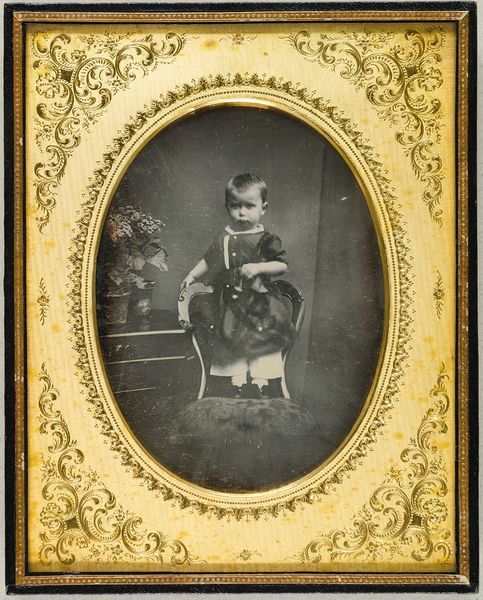
Titel: Hugo Krüß
Künstler: Andres Krüß
Standort: Hamburg
Institution: Museum für Kunst und Gewerbe Hamburg
Schlagwörter: stuhl, portrait, figur, junge, foto, fotografie, photographie, photo, lichtbild, daguerreotypie, bildwerke, angewandte und bildende kunst, hessische systematik, porträt, porträtfotografie, porträtphotographie